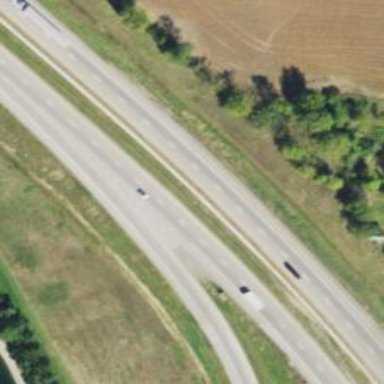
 categorized as trunk highway. This motorway allows high-speed traffic."